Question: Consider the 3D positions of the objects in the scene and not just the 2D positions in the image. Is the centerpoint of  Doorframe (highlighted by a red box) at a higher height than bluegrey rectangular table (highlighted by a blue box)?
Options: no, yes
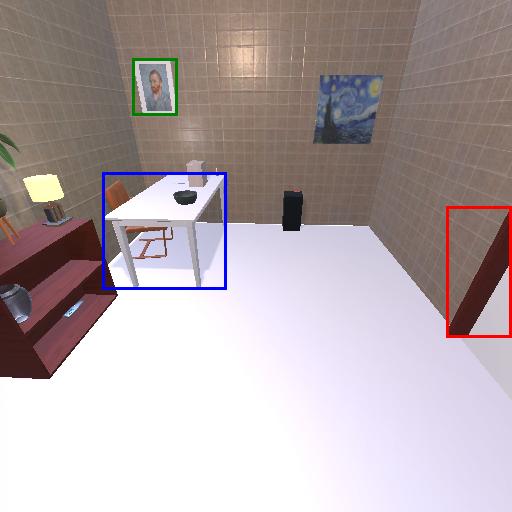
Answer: no